Interaction volume radius: 10 \u00c5
Interaction volume height: 15 \u00c5
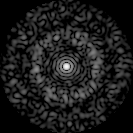
Disorder parameter: 0.8112